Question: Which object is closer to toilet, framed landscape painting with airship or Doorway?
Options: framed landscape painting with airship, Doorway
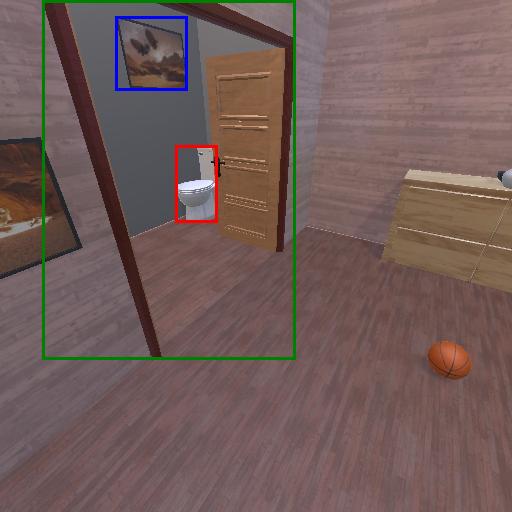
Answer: framed landscape painting with airship